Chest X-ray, PA view. Patient: 71 years old, sex M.
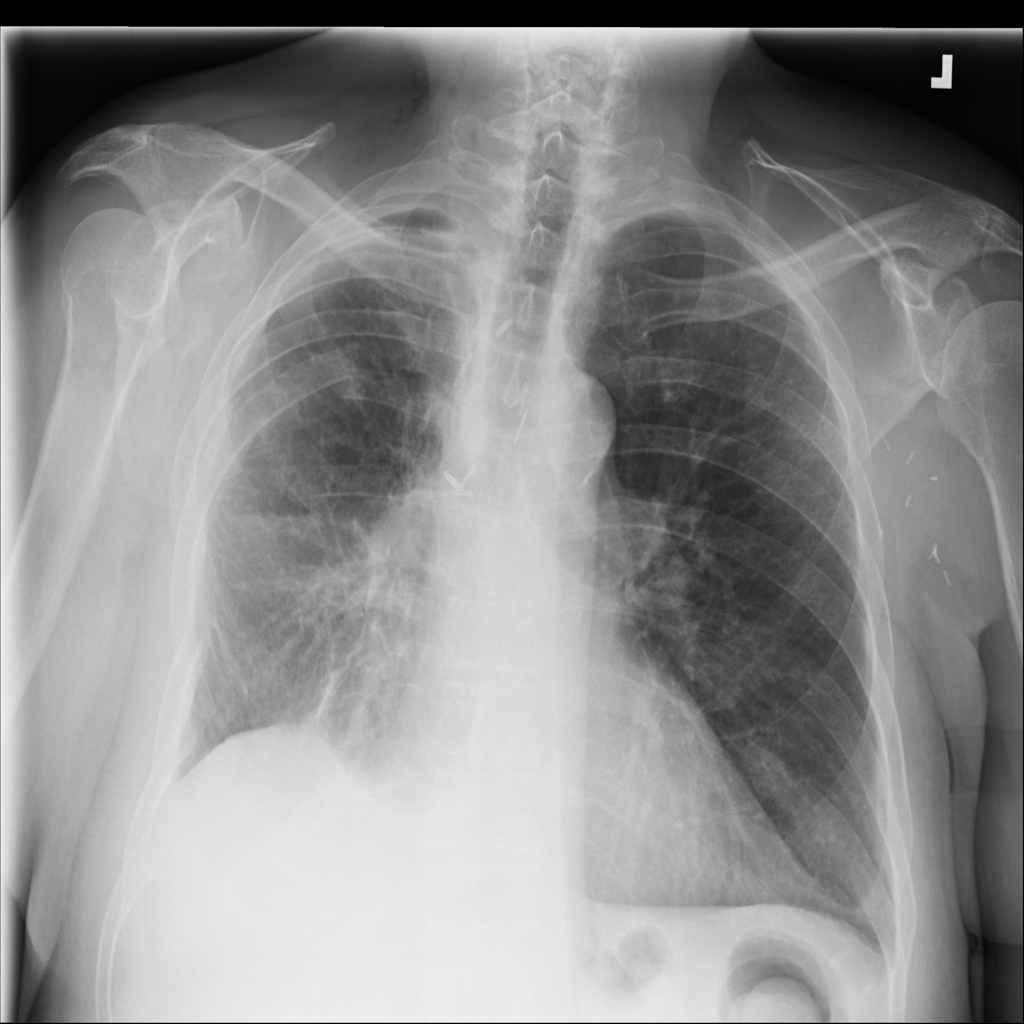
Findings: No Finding